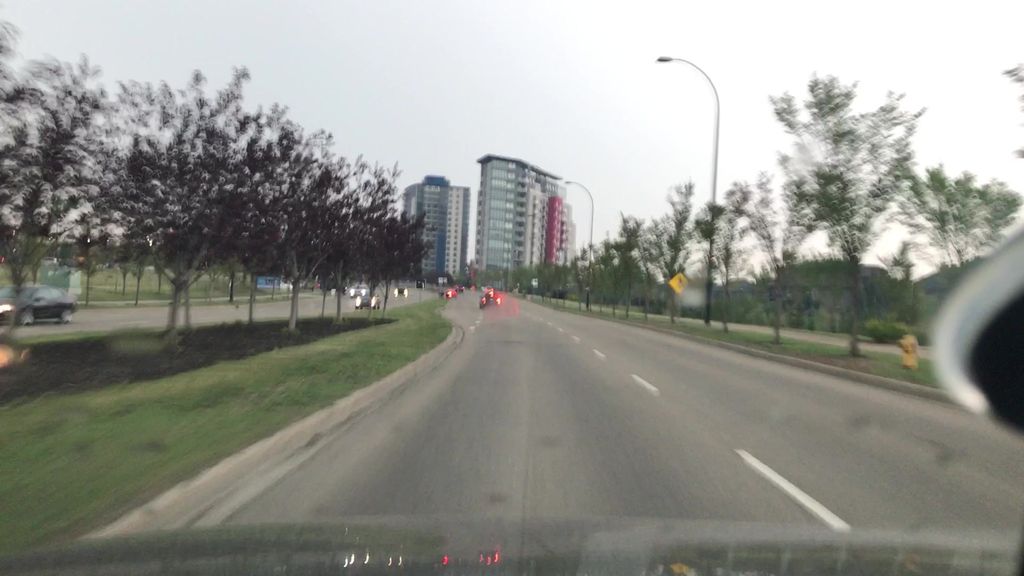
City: edmonton